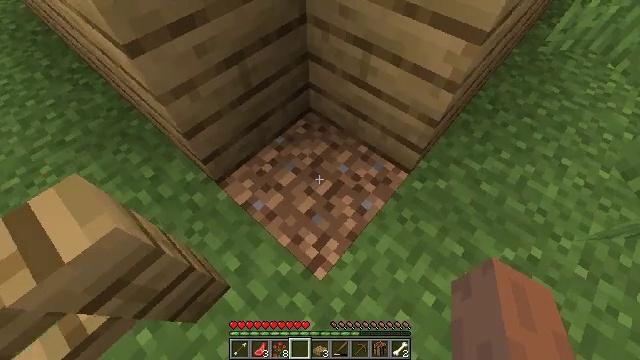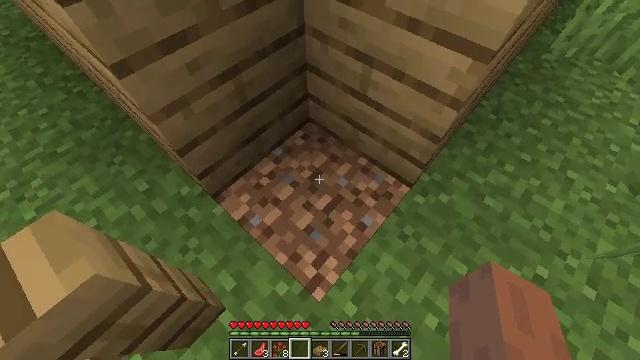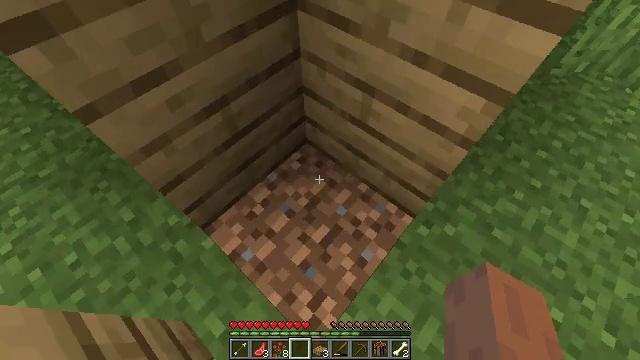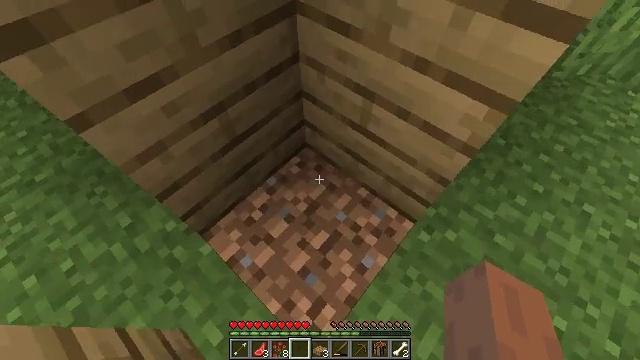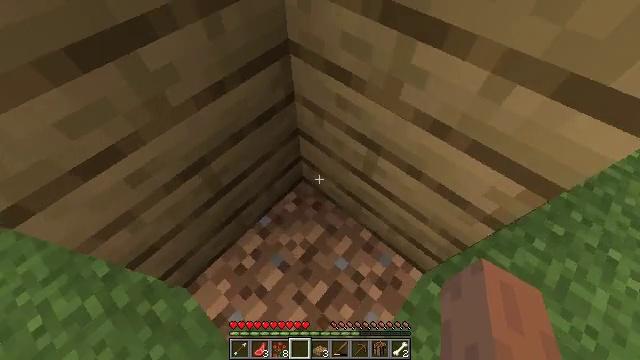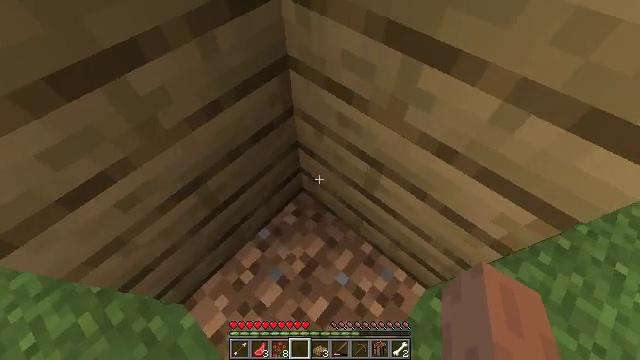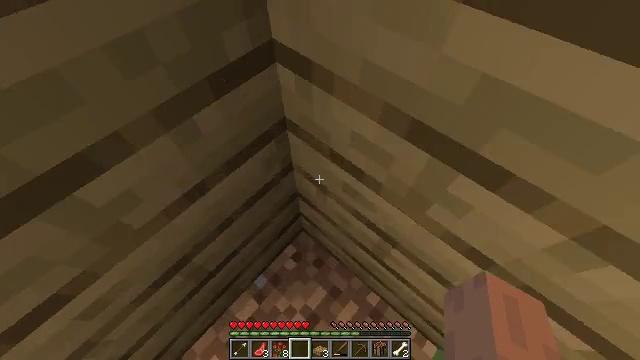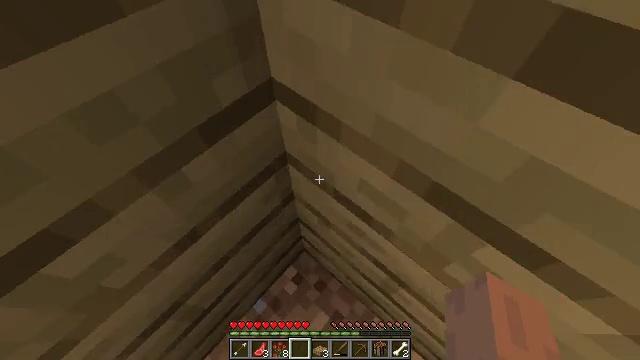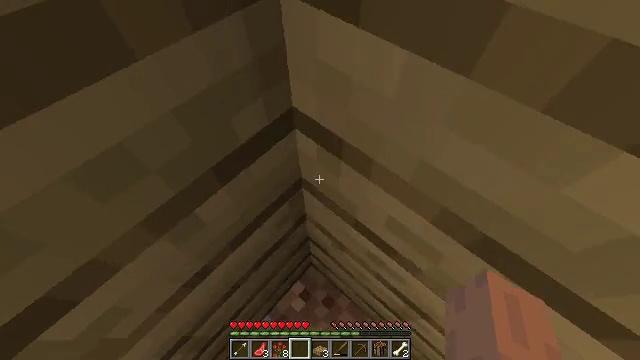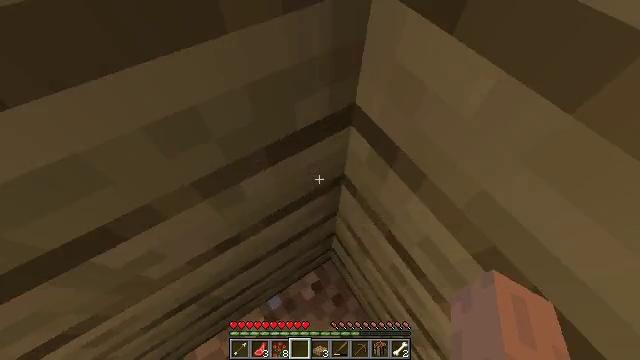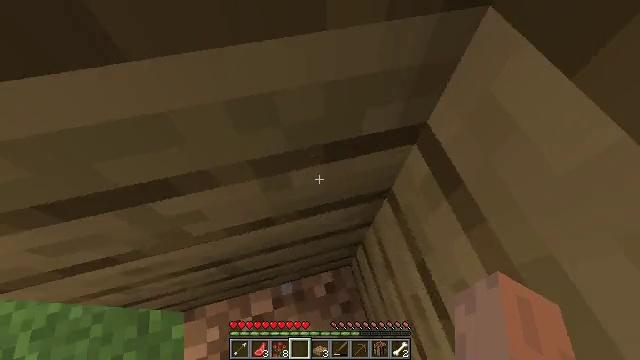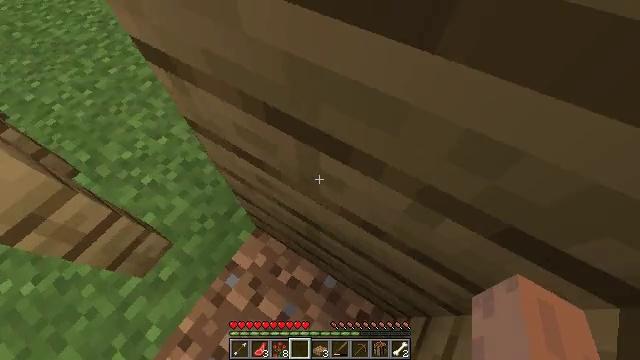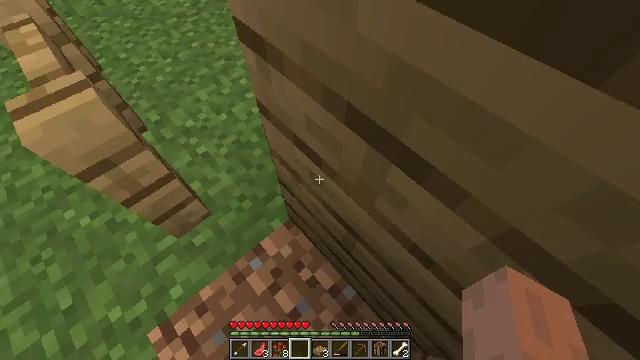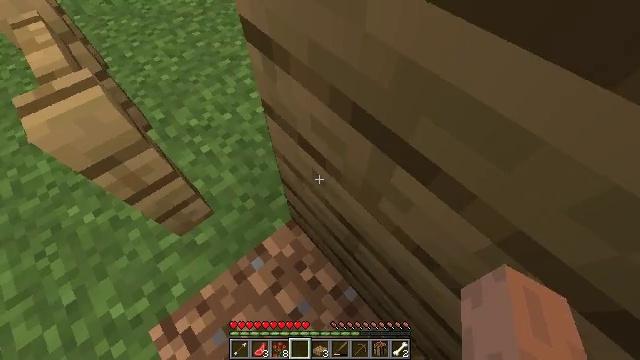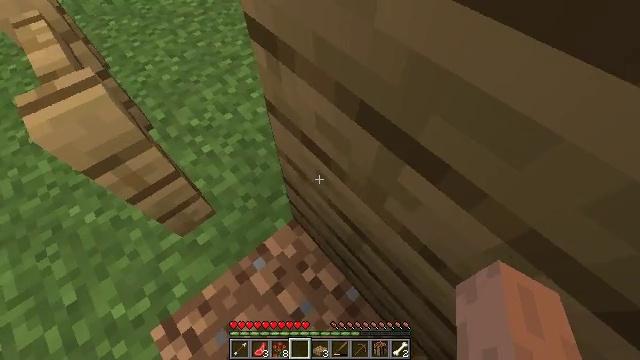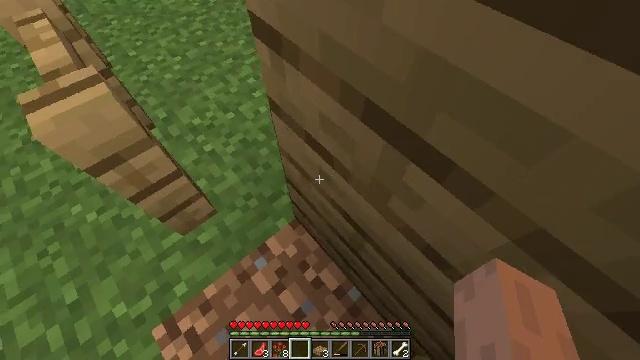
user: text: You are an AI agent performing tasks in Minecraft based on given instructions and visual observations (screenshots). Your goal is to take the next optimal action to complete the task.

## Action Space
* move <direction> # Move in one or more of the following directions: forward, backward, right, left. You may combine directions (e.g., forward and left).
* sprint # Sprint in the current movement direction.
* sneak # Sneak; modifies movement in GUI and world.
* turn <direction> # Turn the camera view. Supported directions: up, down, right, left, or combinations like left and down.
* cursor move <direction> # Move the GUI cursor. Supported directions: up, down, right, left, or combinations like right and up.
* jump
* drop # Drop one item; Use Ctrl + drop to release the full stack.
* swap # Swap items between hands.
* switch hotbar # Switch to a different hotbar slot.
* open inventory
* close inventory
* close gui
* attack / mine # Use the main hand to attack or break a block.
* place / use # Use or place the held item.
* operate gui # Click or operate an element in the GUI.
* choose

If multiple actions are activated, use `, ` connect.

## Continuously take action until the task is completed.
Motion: motion action
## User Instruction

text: Left-click to destroy the oak fence.
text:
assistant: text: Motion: move forward
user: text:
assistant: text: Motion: move forward
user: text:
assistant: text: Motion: move forward
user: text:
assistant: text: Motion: move forward
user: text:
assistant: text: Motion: move forward
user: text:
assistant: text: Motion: move forward
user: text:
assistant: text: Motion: move forward
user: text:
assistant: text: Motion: move forward
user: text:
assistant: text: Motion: move forward, turn left and down
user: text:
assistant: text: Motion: move forward, turn left
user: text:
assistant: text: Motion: move forward, turn left
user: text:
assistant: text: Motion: turn left
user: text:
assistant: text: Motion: turn left
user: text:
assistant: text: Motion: no_op
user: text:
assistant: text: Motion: no_op
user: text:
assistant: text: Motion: turn left
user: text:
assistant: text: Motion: move forward, turn left and up
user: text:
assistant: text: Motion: move forward, turn left and up
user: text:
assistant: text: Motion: move forward, turn left and up
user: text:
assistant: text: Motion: move forward, turn up
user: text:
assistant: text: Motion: move forward
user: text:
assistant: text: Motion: move forward
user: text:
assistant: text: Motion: move forward
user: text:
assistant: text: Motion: move forward, turn left and down
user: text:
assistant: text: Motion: move forward, turn left and down
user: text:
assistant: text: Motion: turn left and down
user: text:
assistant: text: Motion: turn left and down
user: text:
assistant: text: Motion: no_op
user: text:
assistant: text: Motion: no_op
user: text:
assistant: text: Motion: no_op